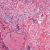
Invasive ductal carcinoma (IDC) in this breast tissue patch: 1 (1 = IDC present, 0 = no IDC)